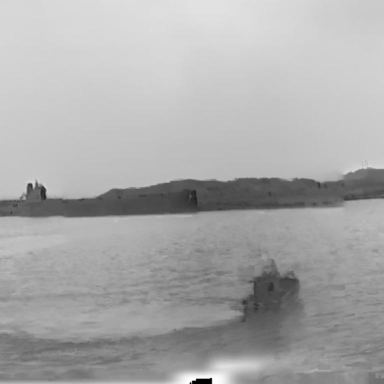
There are two objects shown in the infrared image, including a bulk_carrier, and a fishing_boat.